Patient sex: M
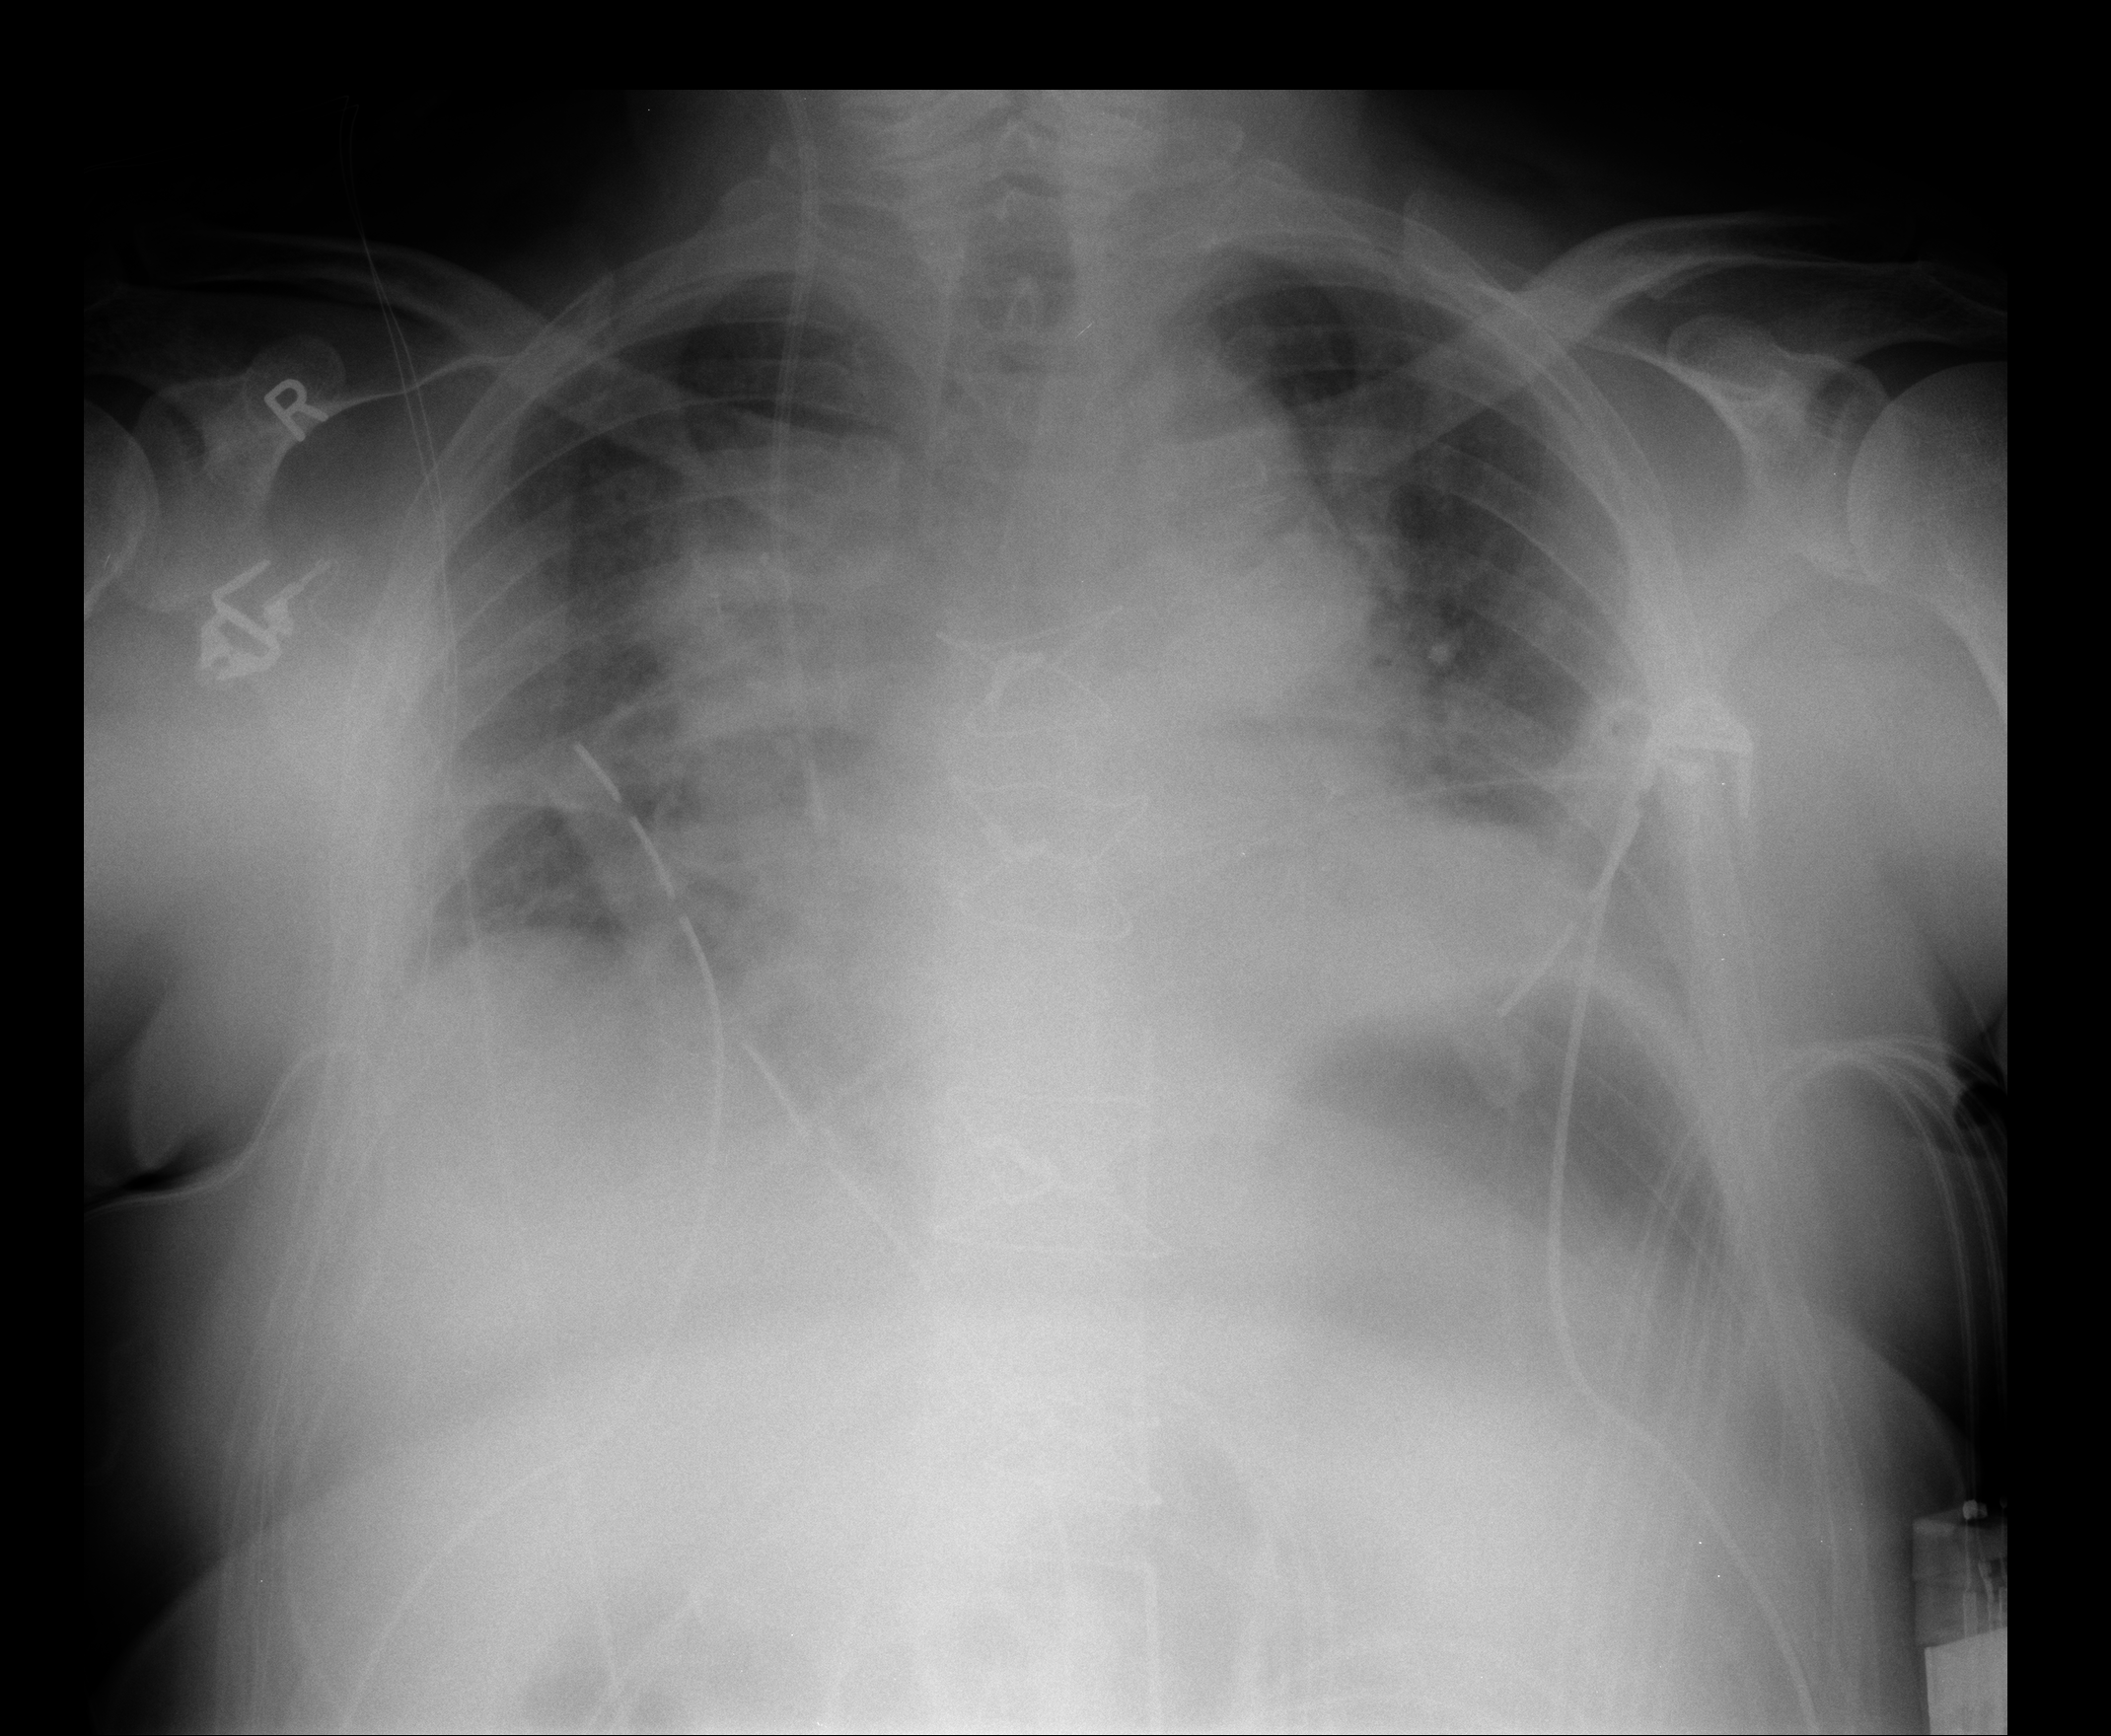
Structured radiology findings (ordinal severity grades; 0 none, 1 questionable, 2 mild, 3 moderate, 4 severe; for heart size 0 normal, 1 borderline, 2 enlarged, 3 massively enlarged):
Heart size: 2
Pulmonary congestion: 2
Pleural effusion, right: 2
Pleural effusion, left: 2
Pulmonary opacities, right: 0
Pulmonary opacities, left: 0
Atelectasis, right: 2
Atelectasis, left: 0